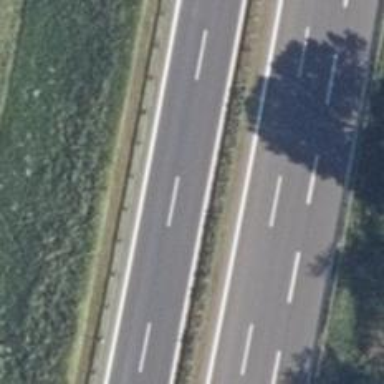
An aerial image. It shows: Asphalt motorway.